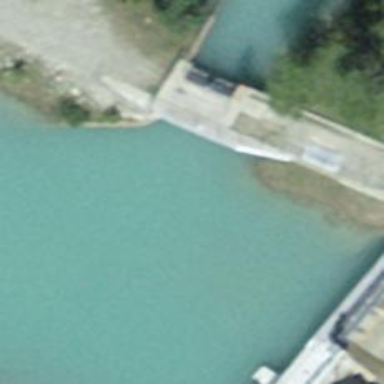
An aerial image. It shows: Canal.